Question: I'm making a custom 'UINavigationBar' with a top bar image that has a black gradient. How can I kill this 1px shadow border on the bottom?
I tried some code I found on here, but that didn't work on my device, just the simulator. Here's the code I tried.
'''
override func viewDidLoad() {
super.viewDidLoad()
UIApplication.sharedApplication().setStatusBarStyle(.LightContent, animated: false)
self.navigationController?.navigationBar.setBackgroundImage(UIImage(named:"TripNavigationBar2.png"), forBarPosition: .Any, barMetrics: .Default)
self.navigationController?.navigationBar.shadowImage = UIImage()
}
'''
Putting it in 'viewDidAppear:'did not work either.
Can someone explain why and how I can fix it?

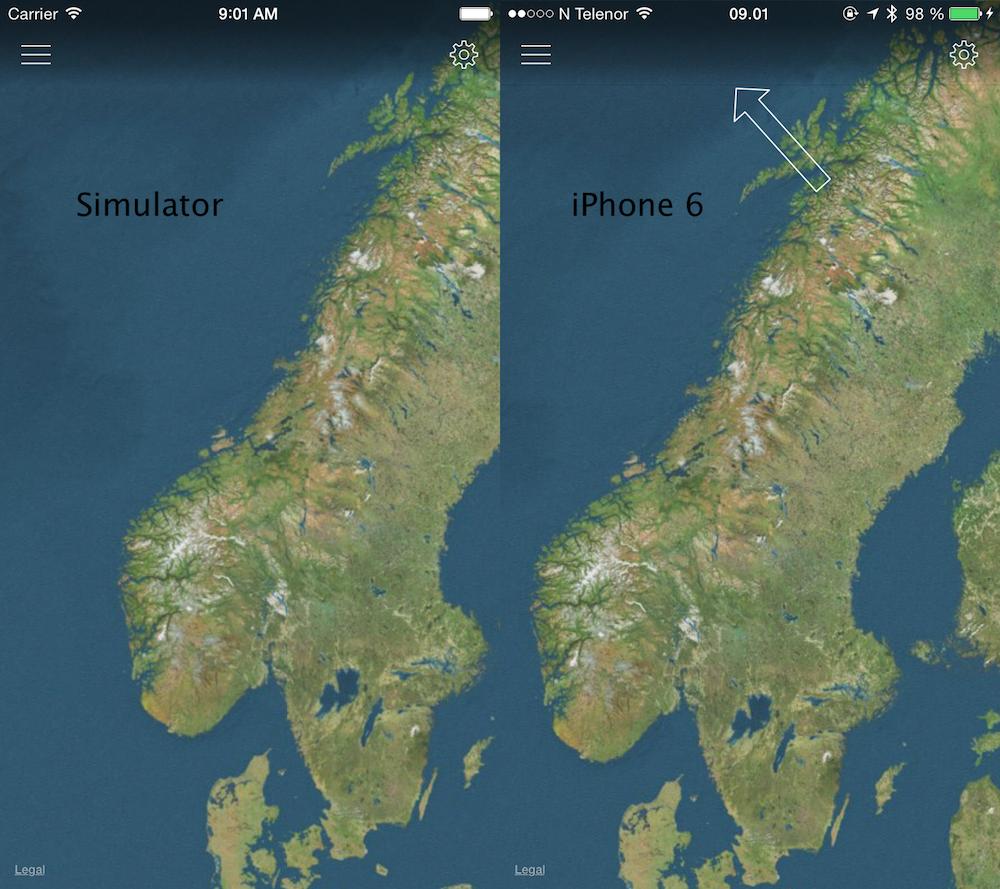
Answer: The code you have is perfectly fine.
. You either don't have an '@2x' variant, or have not added it to the project. I could reproduce the problem when using your image only in a sample project on an iPhone 5s. The problem disappeared as soon as I added a resized variant of your image to the project:

If you add that image to your project with the name 'TripNavigationBar2@2x.png', the problem should disappear.
For completeness, I used 'UIImage(named:"TripNavigationBar2")' (without the '.png' suffix), but that shouldn't make a difference.